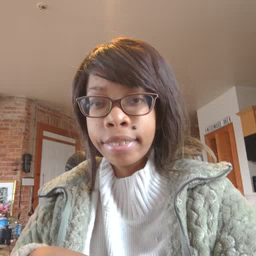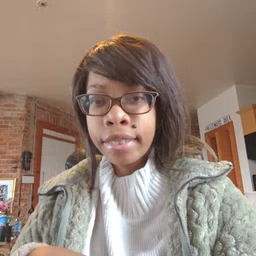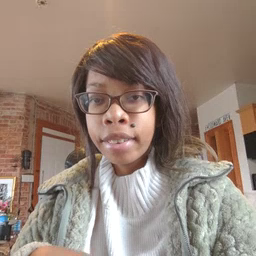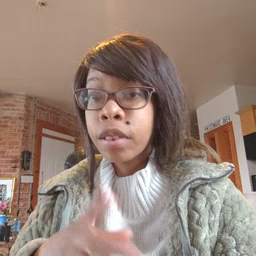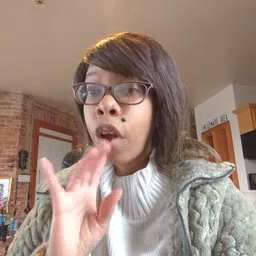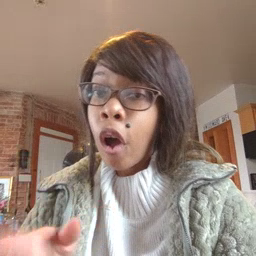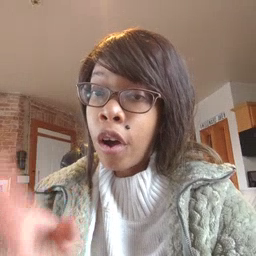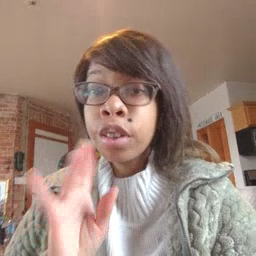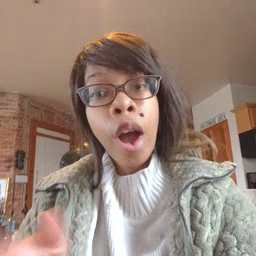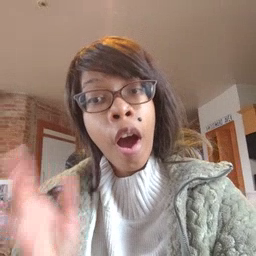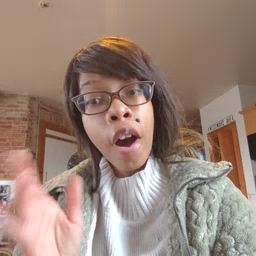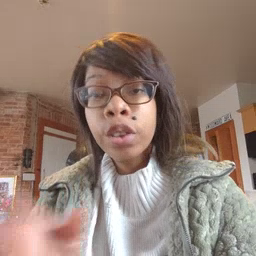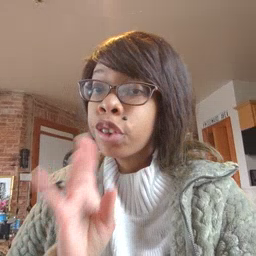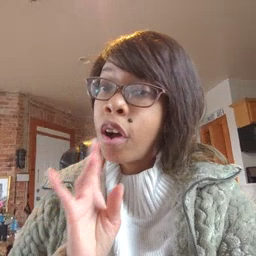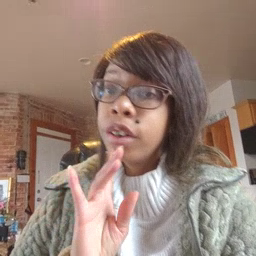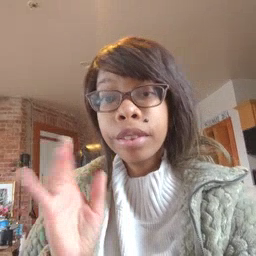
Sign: talk